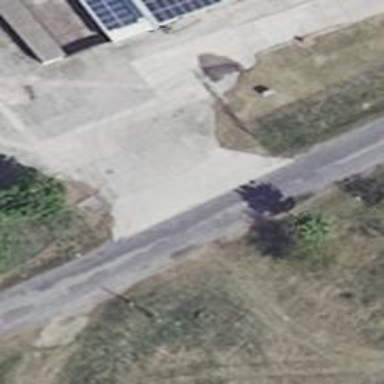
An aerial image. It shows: Secondary road with asphalt surface.